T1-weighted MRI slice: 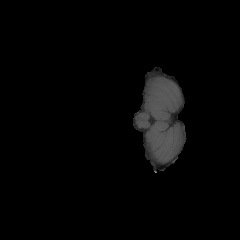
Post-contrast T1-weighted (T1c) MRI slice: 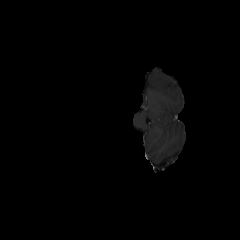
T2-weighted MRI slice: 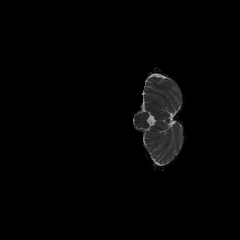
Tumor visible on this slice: no